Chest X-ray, AP view. Patient: 25 years old, sex F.
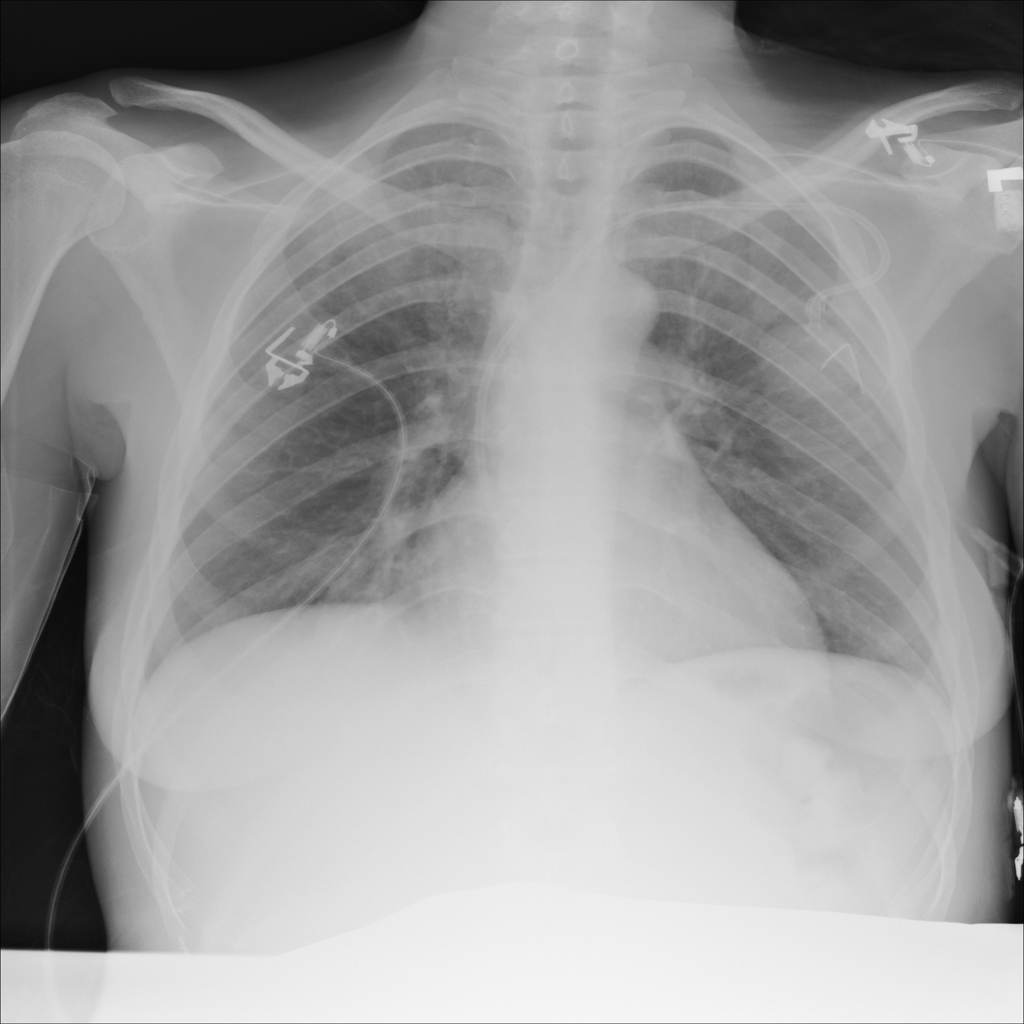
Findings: Infiltration